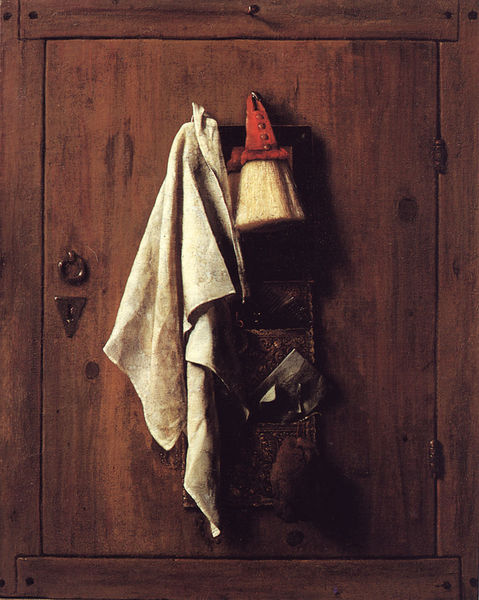
Titel: Stilleben
Künstler: Samuel van Hoogstraten
Institution: Wien, Akademie der bildenden Künste
Schlagwörter: dreieck, braun, holz, hut, tür, weiss, rot, schloss, tuch, stilleben, nagel, ring, haken, tasche, pinsel, maserung, hängend, brief, scharnier, leder, schränckchen, holtür